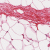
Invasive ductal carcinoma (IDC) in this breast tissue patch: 0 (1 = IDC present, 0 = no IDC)